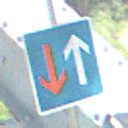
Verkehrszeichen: VorrangVorGegenverkehr
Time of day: MorningAfternoon
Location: Outdoor (Special)
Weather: Clear
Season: NotSpecified
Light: Natural